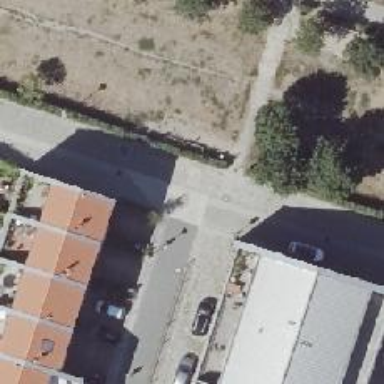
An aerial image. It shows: Living street with sidewalk on the left.